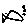
Label: fish